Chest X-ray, AP view. Patient: 63 years old, sex M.
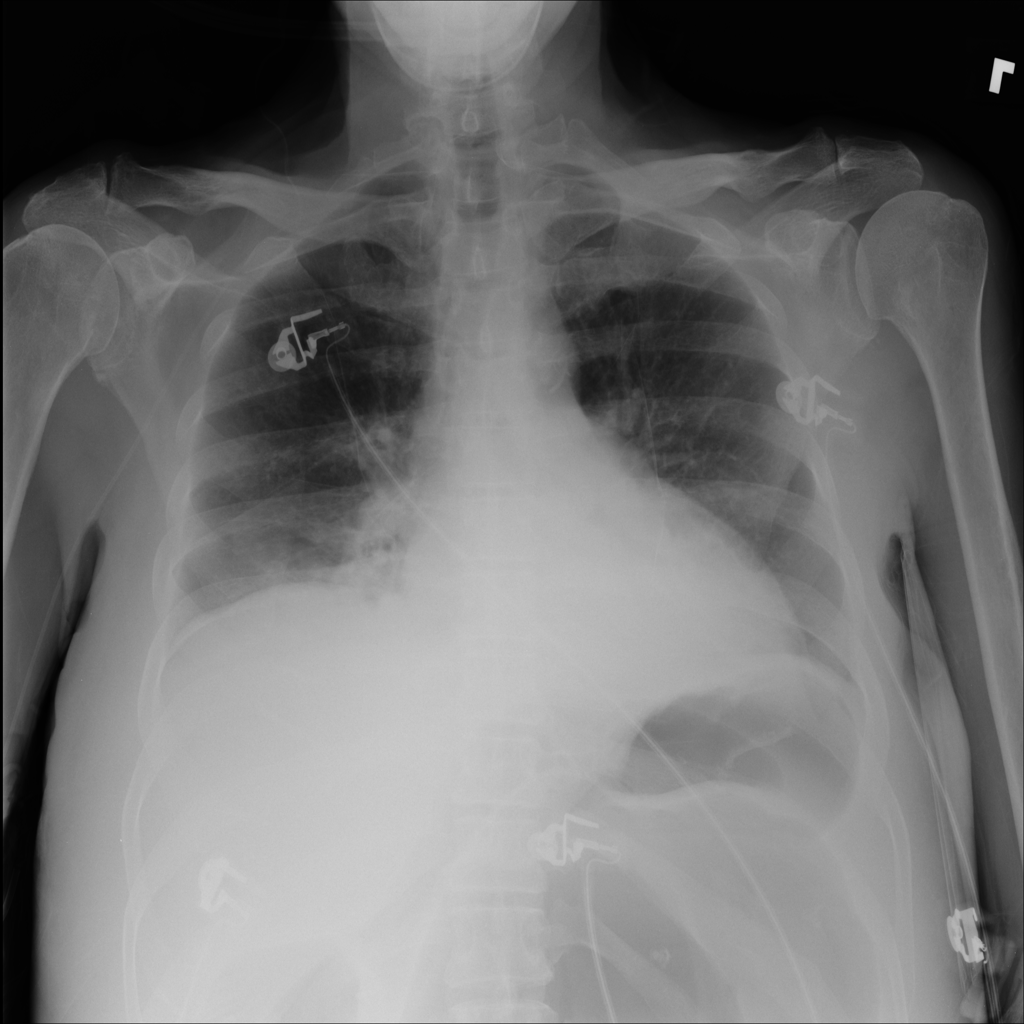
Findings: Consolidation, Infiltration